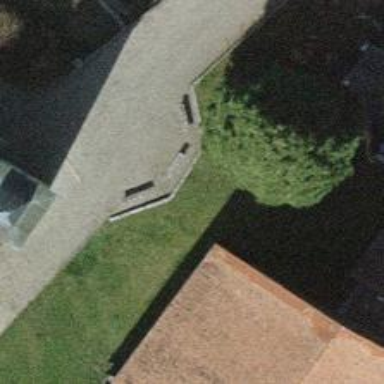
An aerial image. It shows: Bench made of rock material.